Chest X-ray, AP view. Patient: 65 years old, sex M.
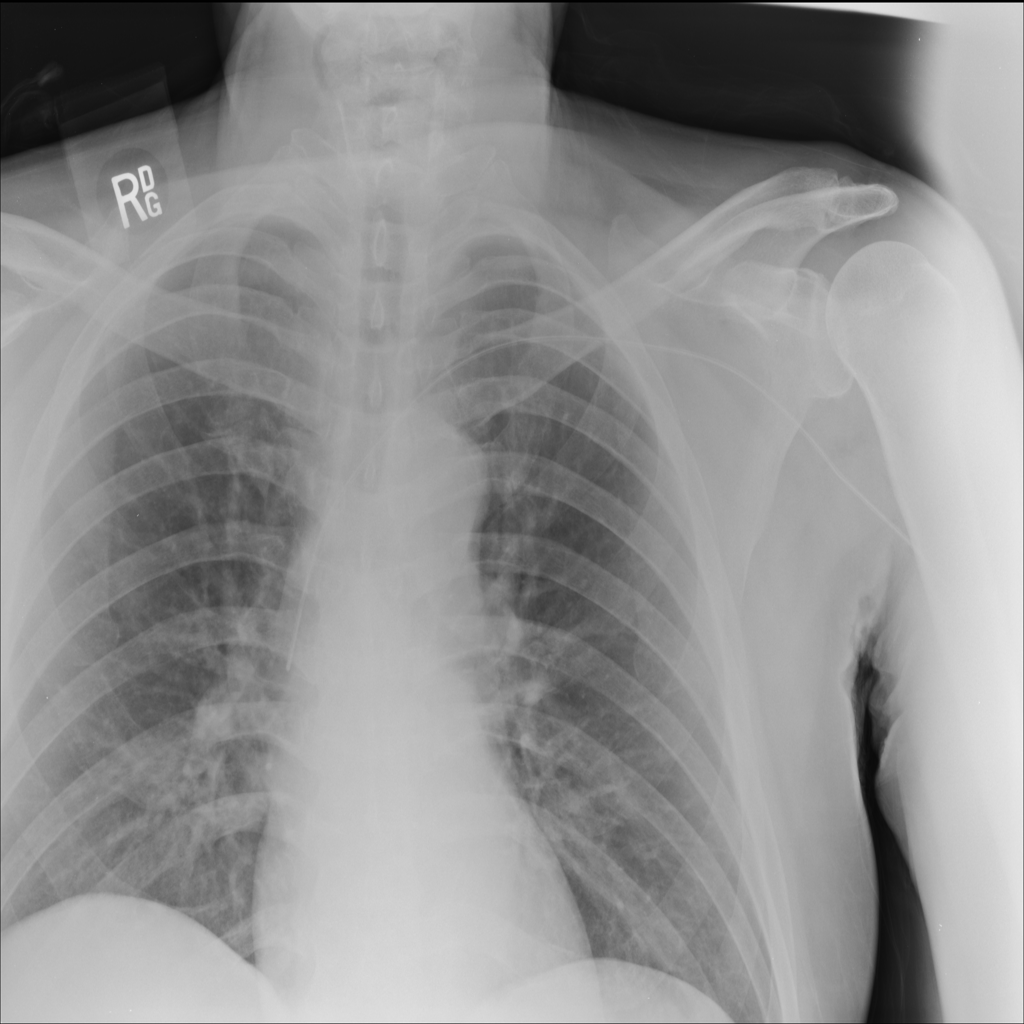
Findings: No Finding